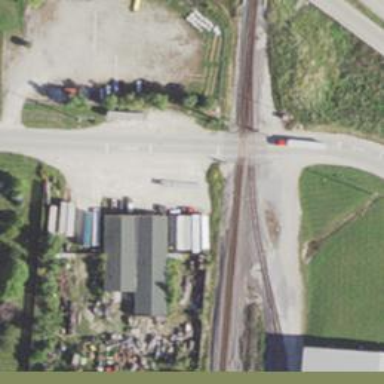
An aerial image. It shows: Level crossing along the railway.